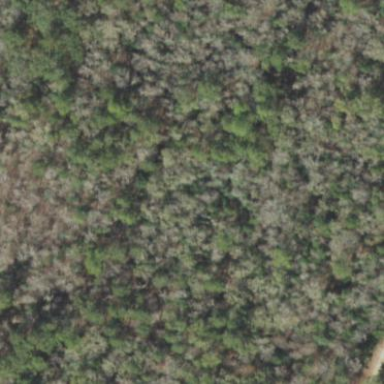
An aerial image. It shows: Mixed leaf woodland.